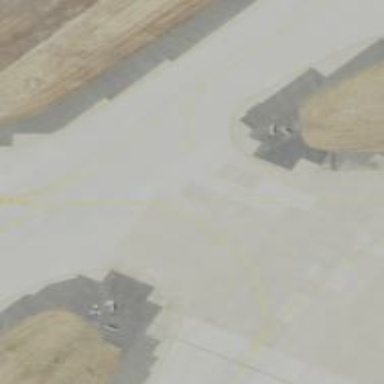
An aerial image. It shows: Image of taxiway at airport.